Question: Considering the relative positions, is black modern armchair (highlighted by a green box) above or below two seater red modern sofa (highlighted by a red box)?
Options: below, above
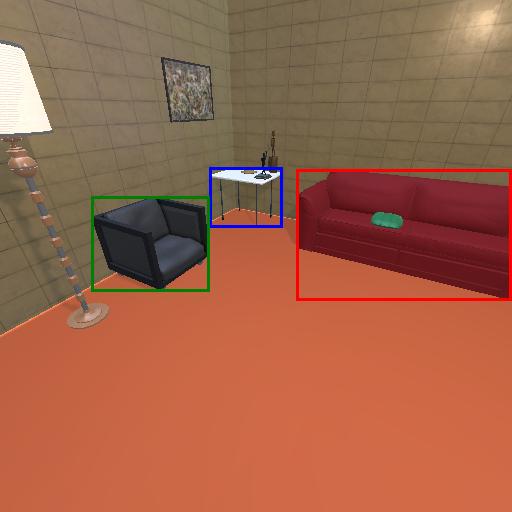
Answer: below